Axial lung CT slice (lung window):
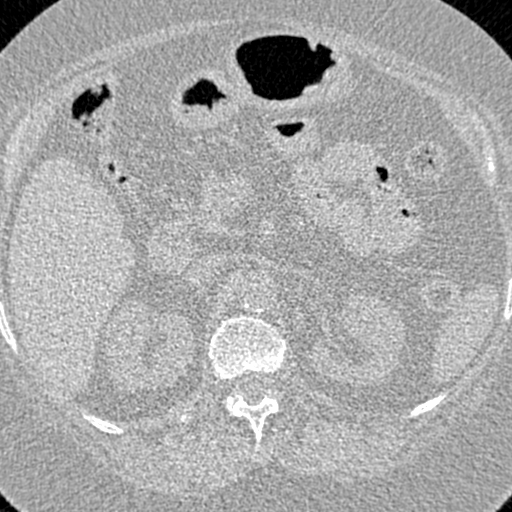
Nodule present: no